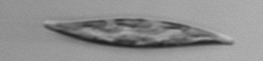
Label: Pleurosigma